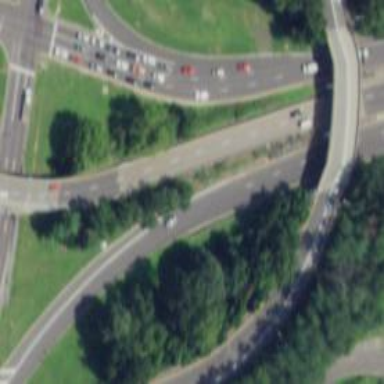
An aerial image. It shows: Trunk highway.